Chest X-ray. View position: PA
Patient age: 52
Patient sex: F
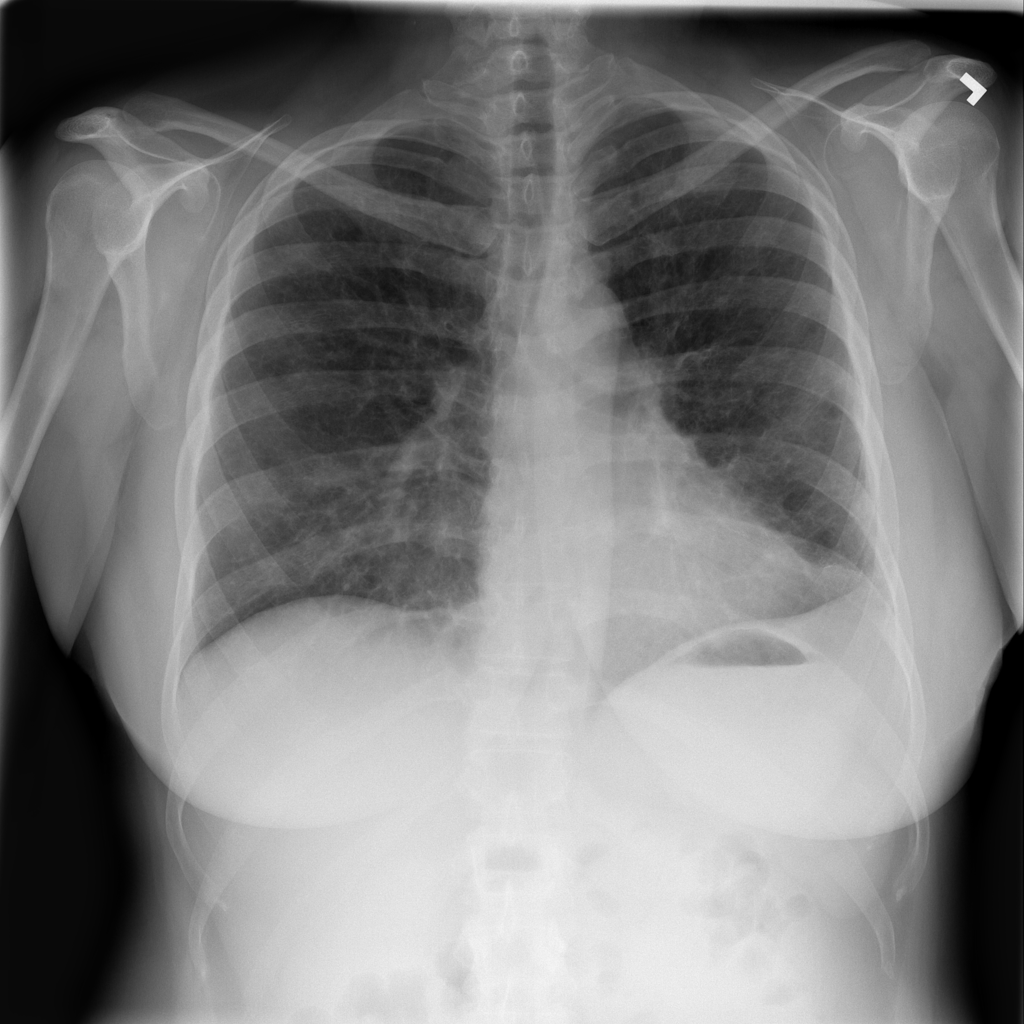
Finding: Pneumothorax